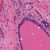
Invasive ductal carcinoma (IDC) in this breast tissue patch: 0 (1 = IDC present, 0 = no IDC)